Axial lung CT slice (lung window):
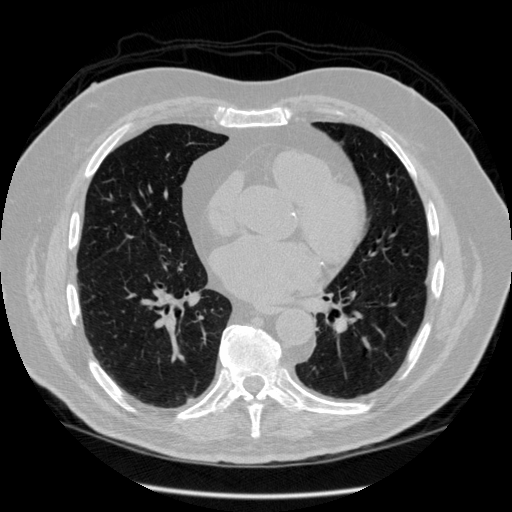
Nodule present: no